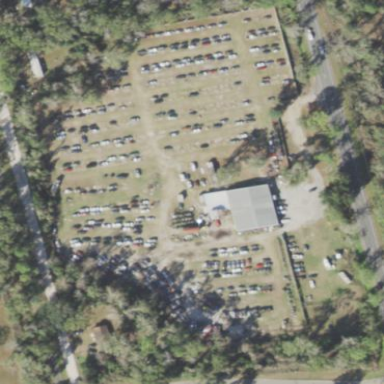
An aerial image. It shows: Industrial area for auto wrecking.